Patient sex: M
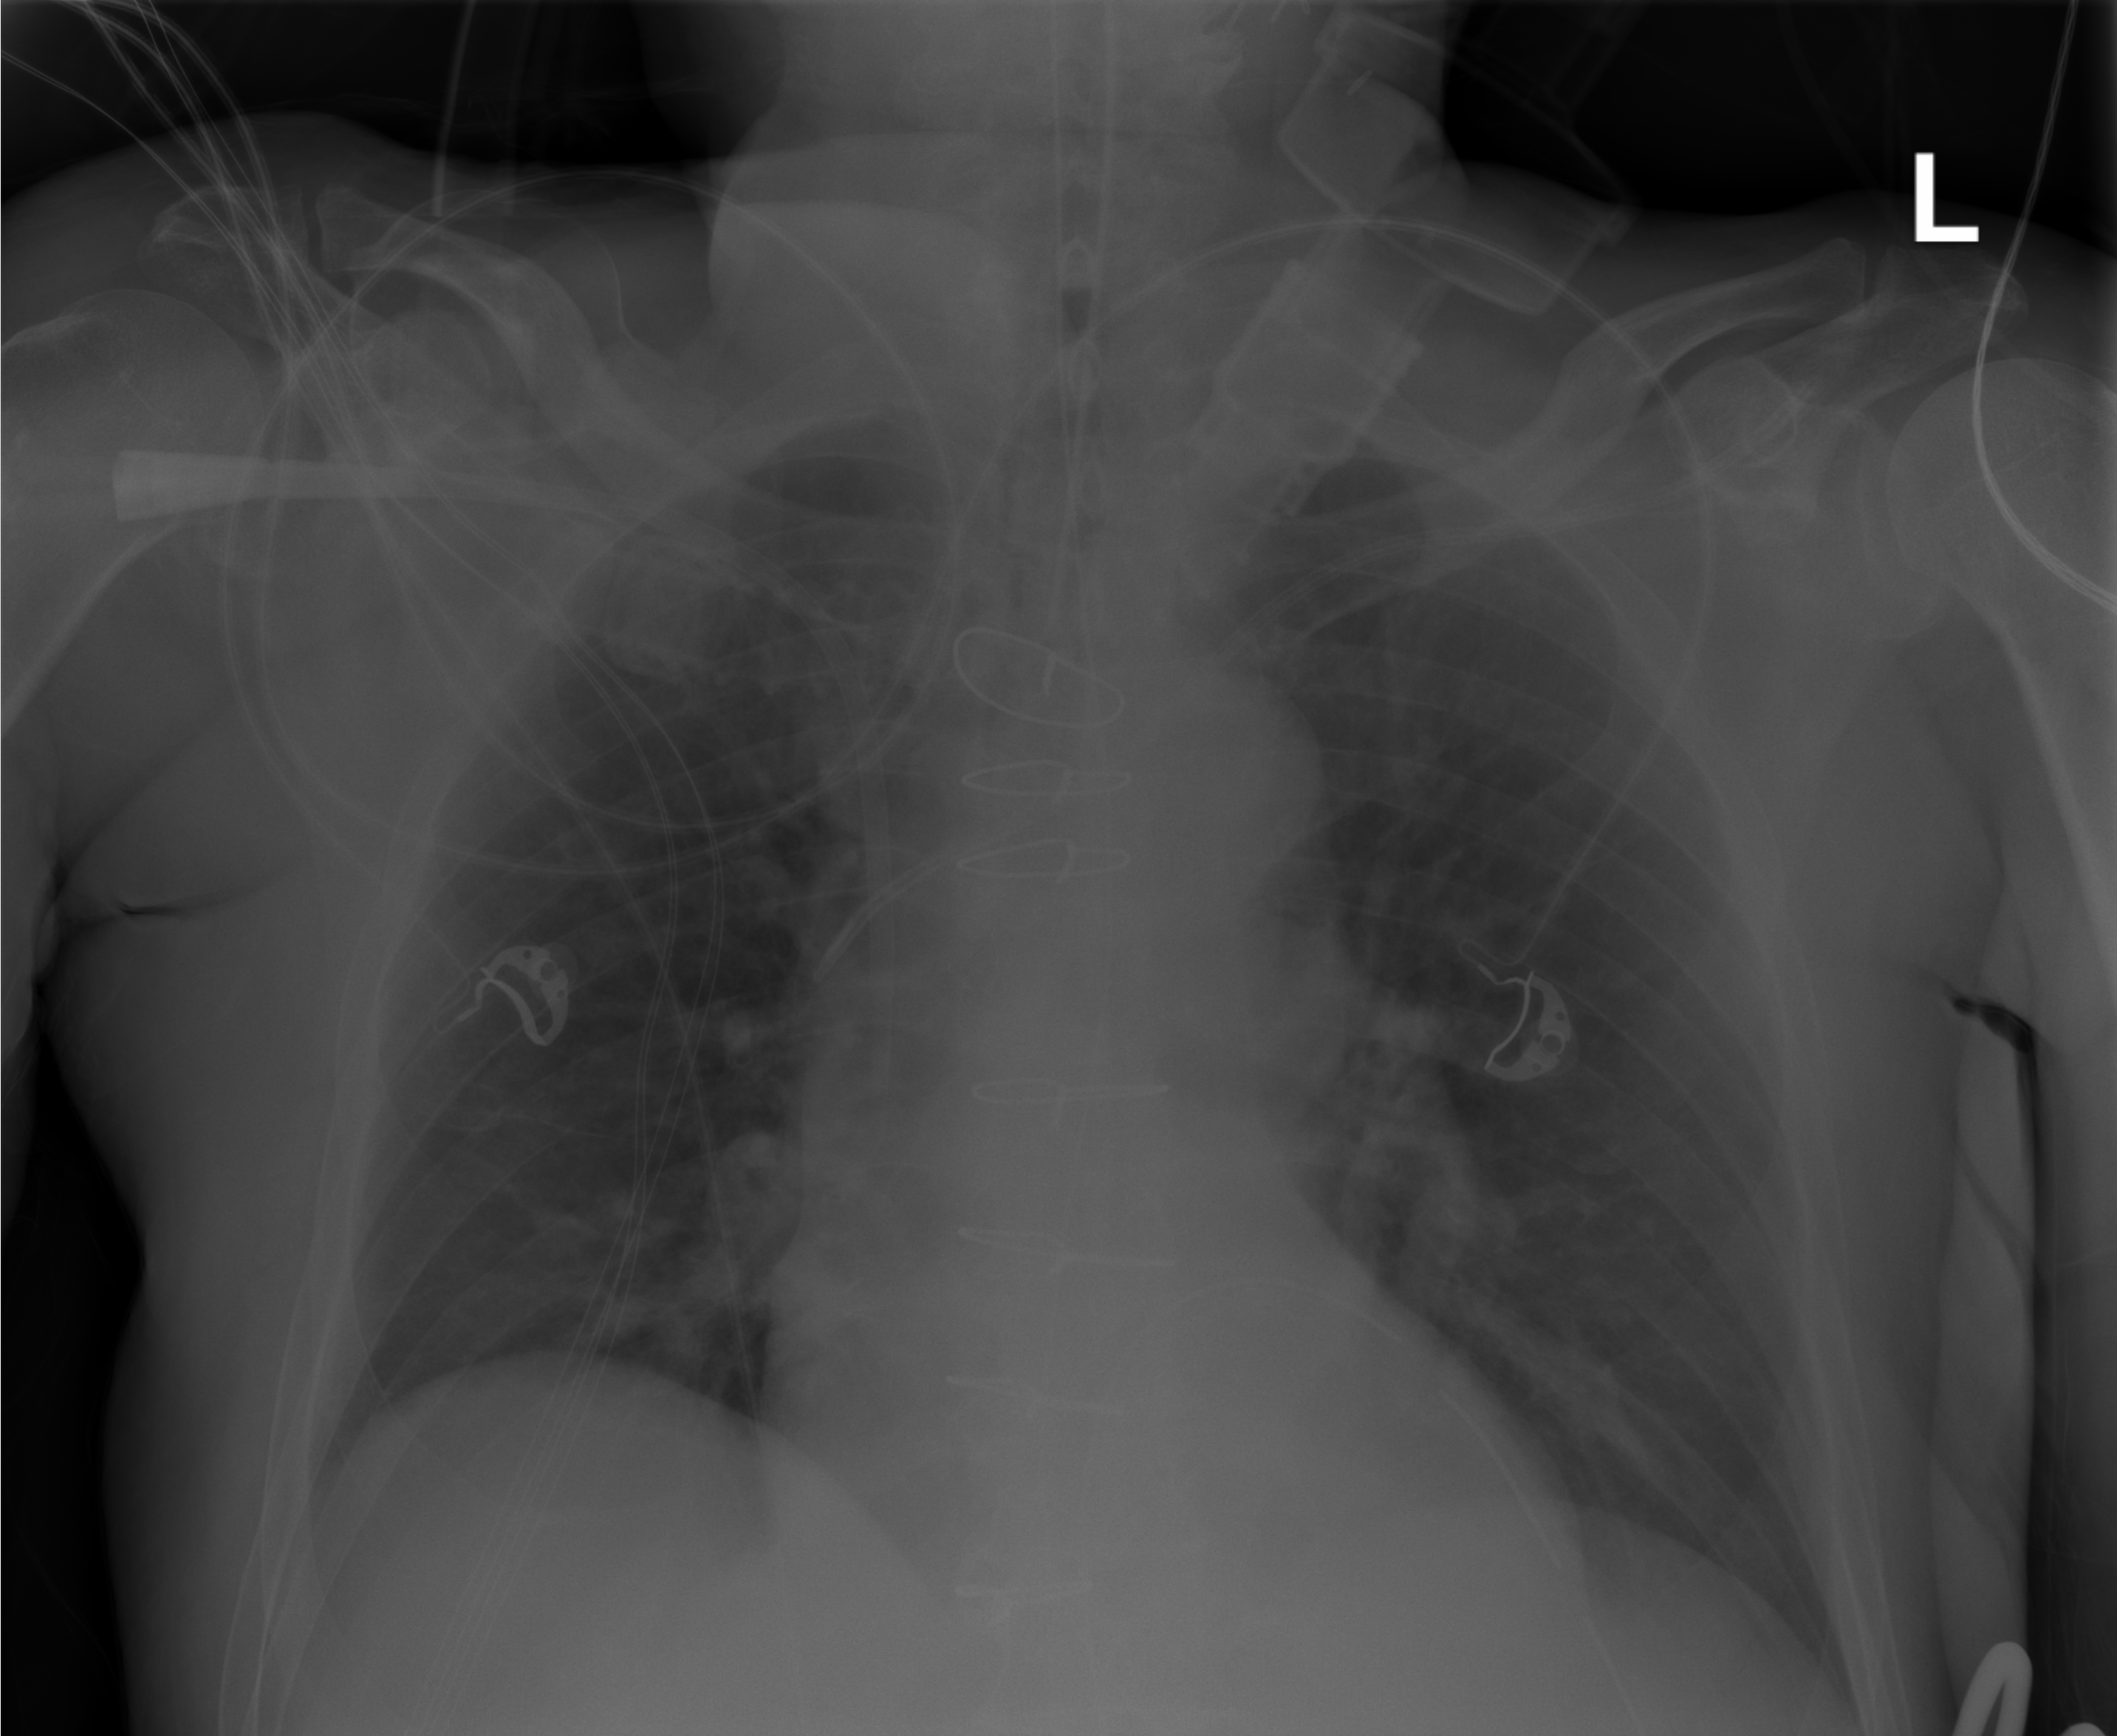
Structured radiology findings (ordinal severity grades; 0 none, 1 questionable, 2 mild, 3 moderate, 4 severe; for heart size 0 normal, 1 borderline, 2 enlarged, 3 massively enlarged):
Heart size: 0
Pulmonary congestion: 0
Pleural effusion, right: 0
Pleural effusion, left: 0
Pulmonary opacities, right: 0
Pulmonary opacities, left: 0
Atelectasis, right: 1
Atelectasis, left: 1